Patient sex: M
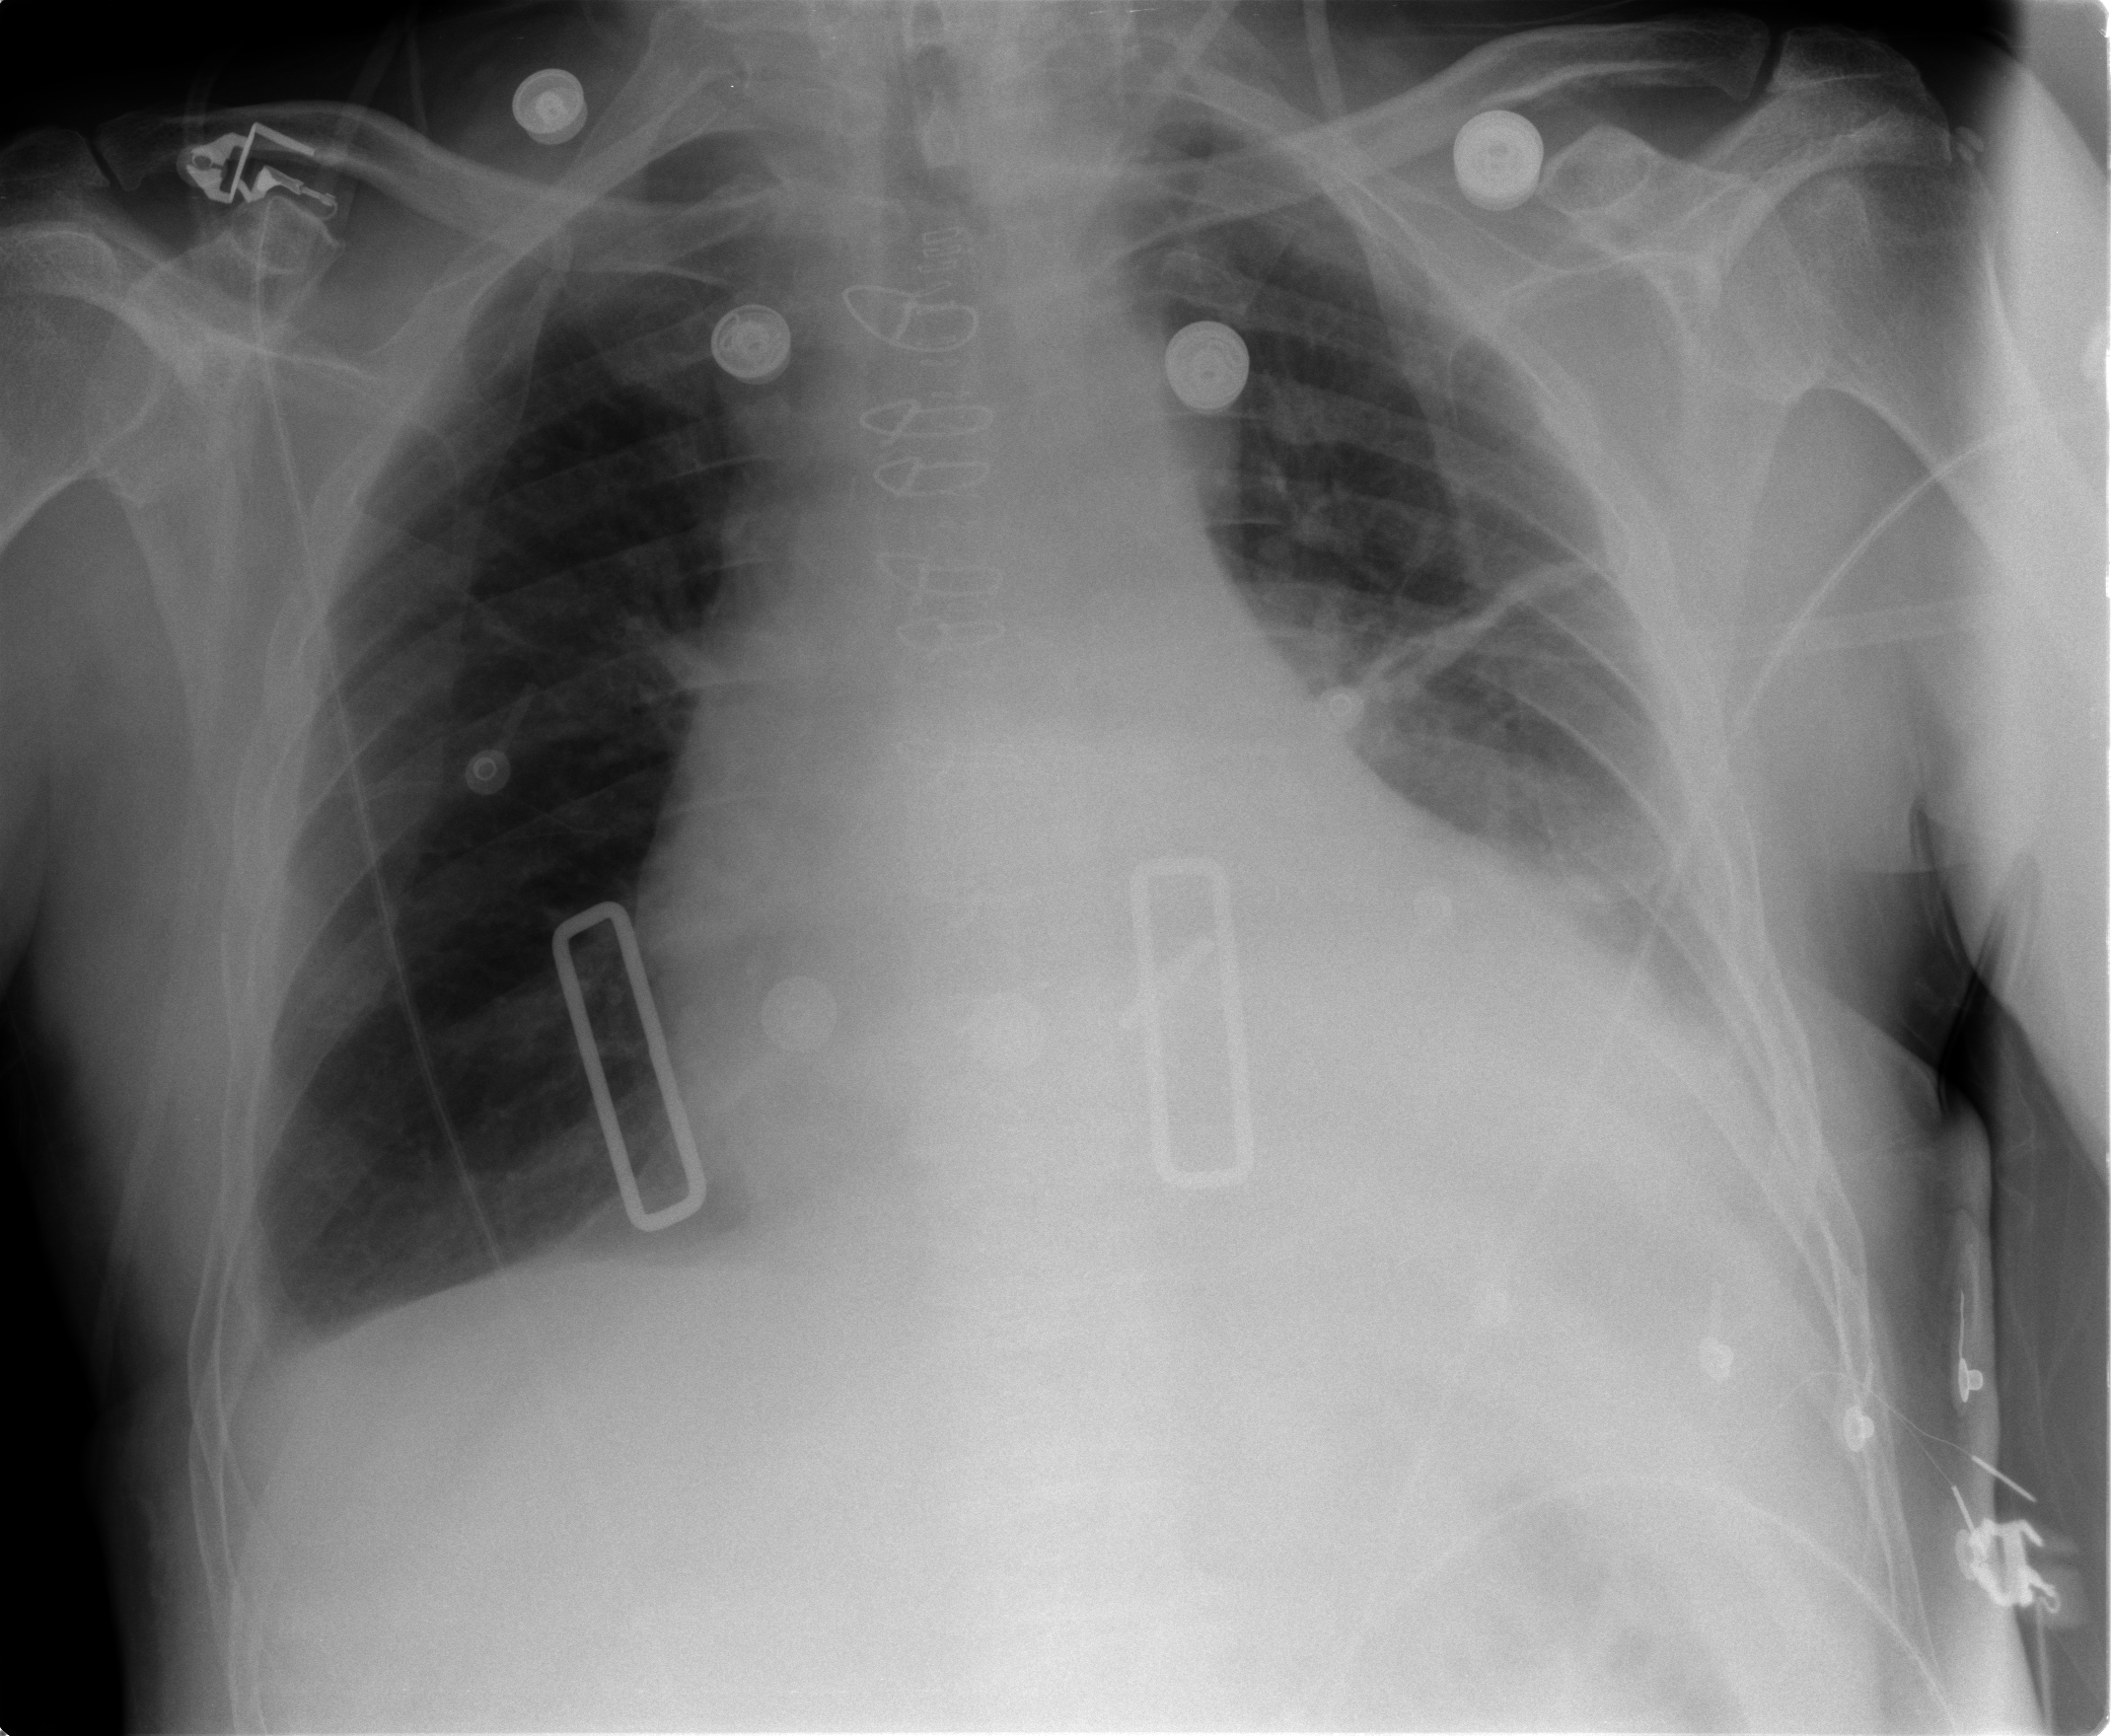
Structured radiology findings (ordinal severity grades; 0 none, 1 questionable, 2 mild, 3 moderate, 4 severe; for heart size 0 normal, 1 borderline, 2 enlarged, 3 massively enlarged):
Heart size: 2
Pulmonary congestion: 0
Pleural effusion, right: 2
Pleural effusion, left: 2
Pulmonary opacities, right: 0
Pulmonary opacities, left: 0
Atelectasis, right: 0
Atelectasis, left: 3